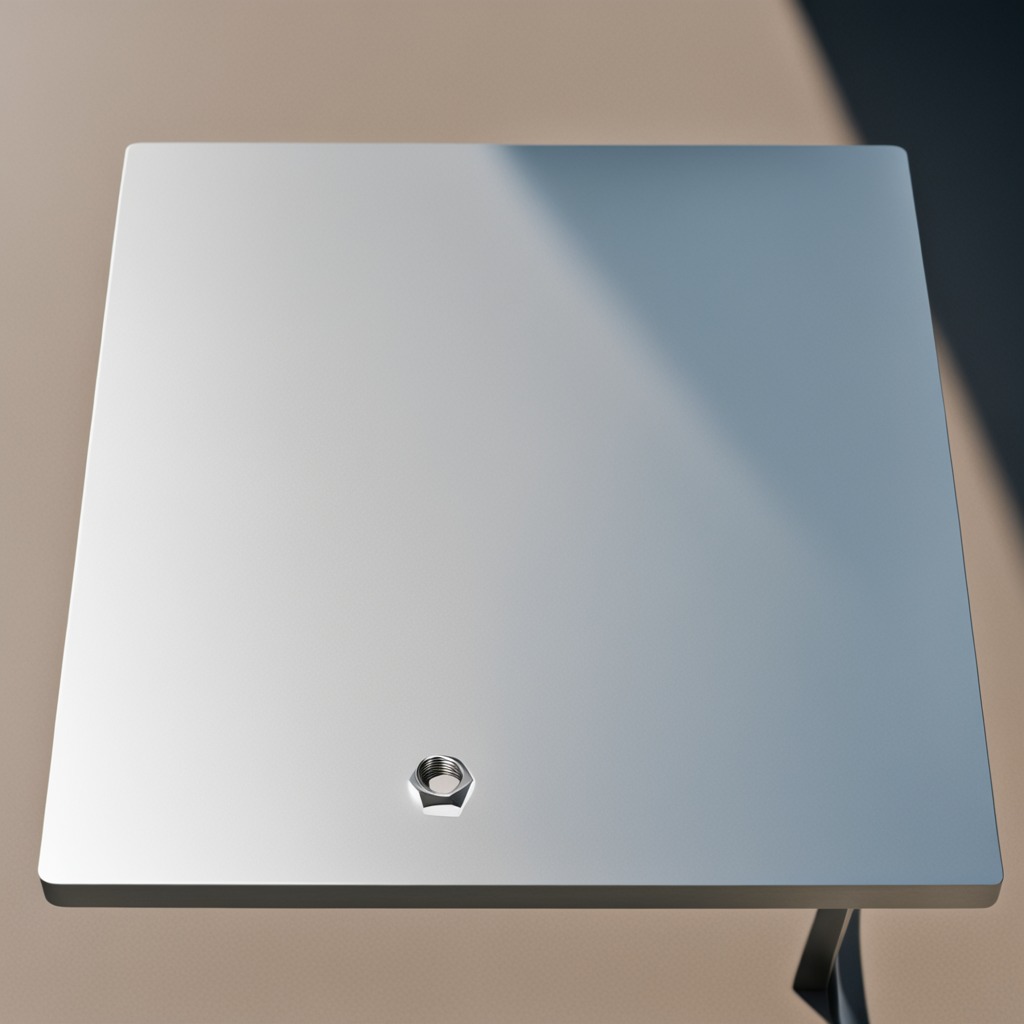
A metal nut lies on the table in the afternoon light.